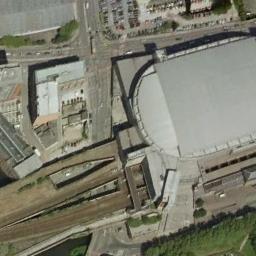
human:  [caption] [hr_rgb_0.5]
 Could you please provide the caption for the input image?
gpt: There are many buildings of different shapes and sizes beside the railway station .

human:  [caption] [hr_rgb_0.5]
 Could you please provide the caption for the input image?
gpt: There is a big railway station in the city .

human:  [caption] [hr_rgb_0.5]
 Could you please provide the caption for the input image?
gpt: The railway station has some railways and a big building and a parking lot is next to the railway station .

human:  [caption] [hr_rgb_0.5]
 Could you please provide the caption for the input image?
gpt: The railway station is next to some trees and parking lot .

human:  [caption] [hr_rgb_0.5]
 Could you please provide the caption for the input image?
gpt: There are some buildings beside the gray railway station .